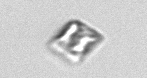
Label: Bacillariophyceae_morphotype1